Question: Is it possible in the UML to model transition from an outer state to an sub-state of a composiste-state like in the following figure (State3->State1.2)?
If so what is the semantics?
I guess When event occurs in State3
- - -
am I right?

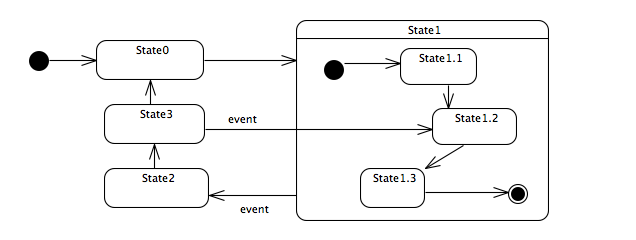
Answer: Yes, you can. From the superstructure:
> Explicit entry: If the transition goes to a substate of the composite state, then that substate becomes active and its entry code is executed after the execution of the entry code of the composite state. This rule applies recursively if the transition terminates on a transitively nested substate.